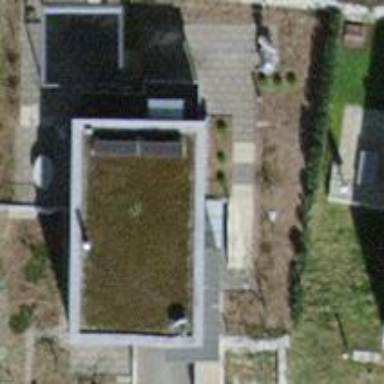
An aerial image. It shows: Flat-roofed building.